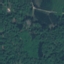
Label: Forest